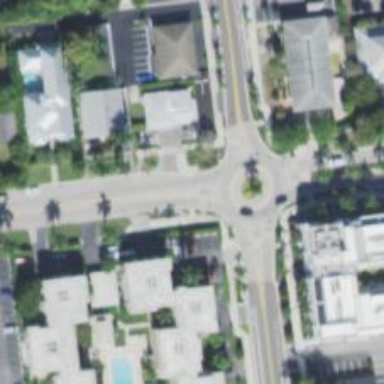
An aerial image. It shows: Footway that serves as traffic island.